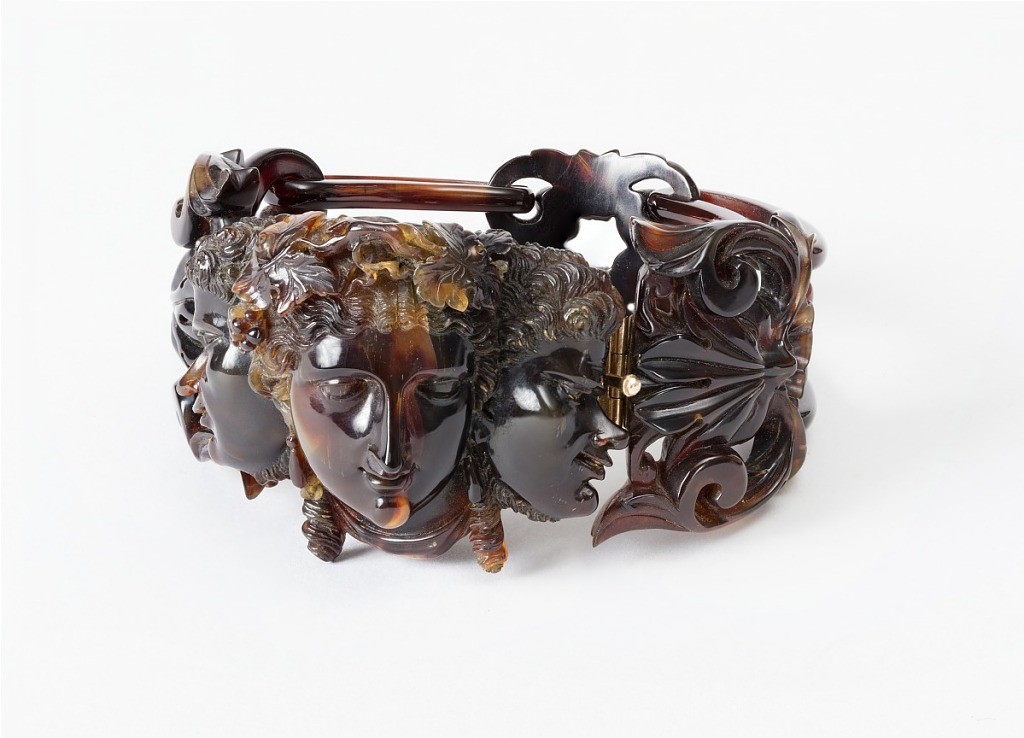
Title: Bracelet
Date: late 19th century
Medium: Formed, pierced and carved tortoiseshell
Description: Dark brown tortoise shell with intricately carved center showing a frontal female head framed by two male profiles.